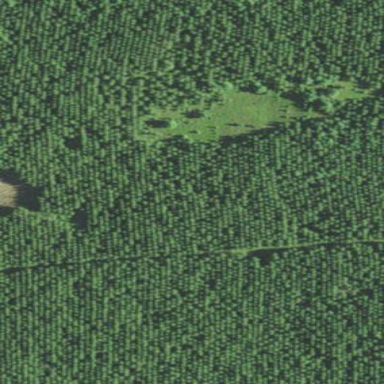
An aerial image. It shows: Forest with evergreen broadleaved trees. It appears to be man-made plantation.